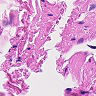
Metastatic tissue present: no